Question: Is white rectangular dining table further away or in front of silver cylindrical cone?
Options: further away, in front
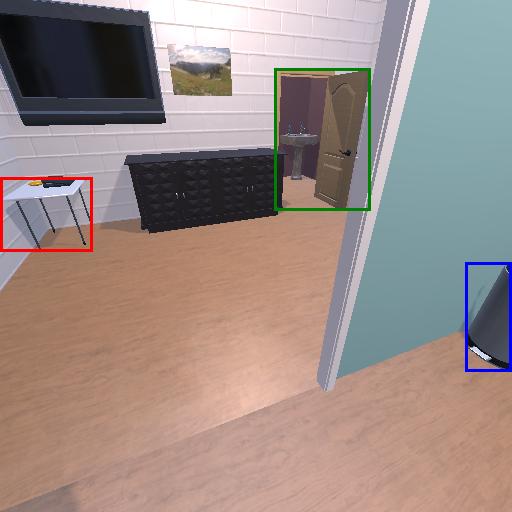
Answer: further away